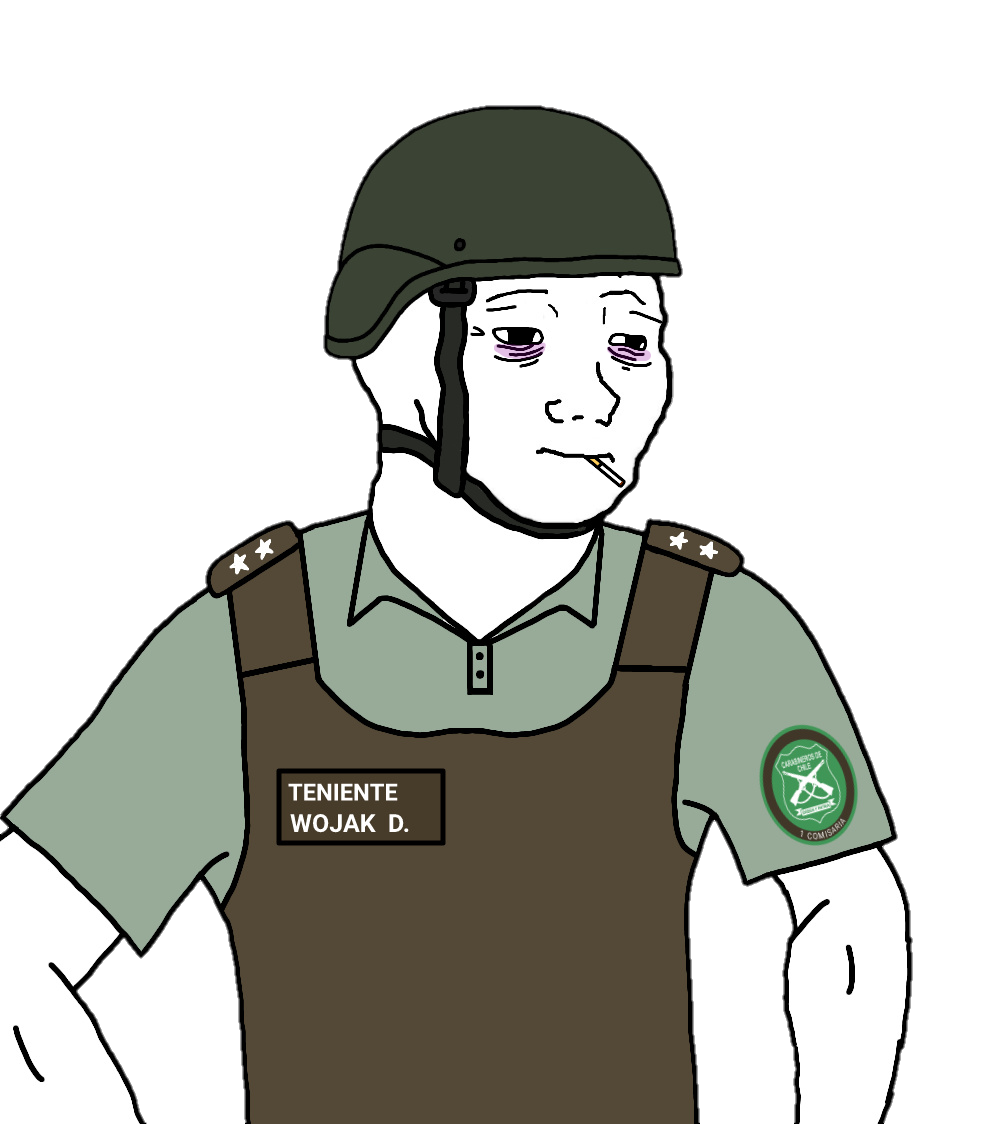
Label: 5_Doomer